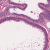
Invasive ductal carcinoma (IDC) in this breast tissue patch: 0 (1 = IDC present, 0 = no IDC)